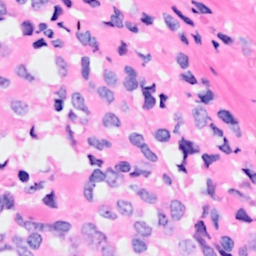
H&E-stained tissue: Breast